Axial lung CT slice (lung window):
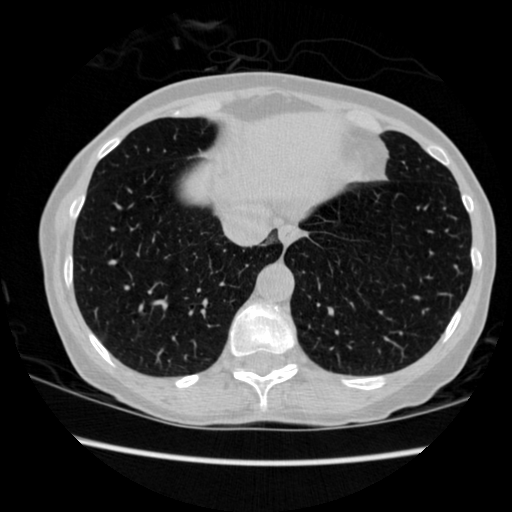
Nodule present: no